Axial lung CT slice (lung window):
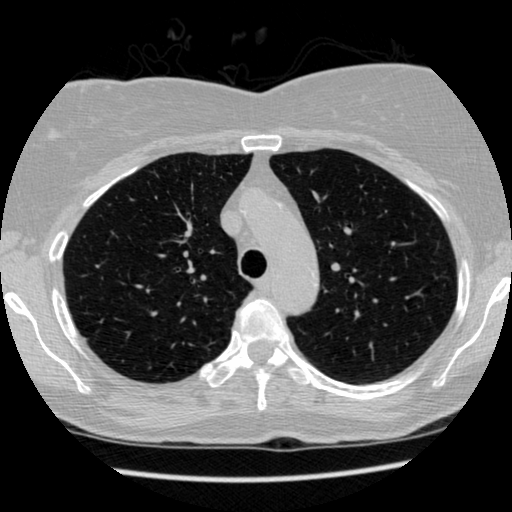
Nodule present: no